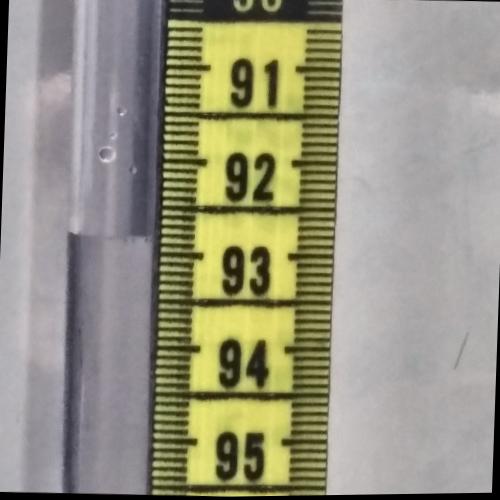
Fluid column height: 92.8 cm